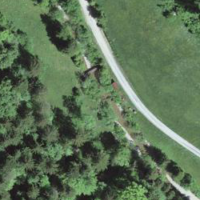
EUNIS habitat code: 44
Species observed at this site:
Neottia nidus-avis
Neottia ovata
Hamearis lucina